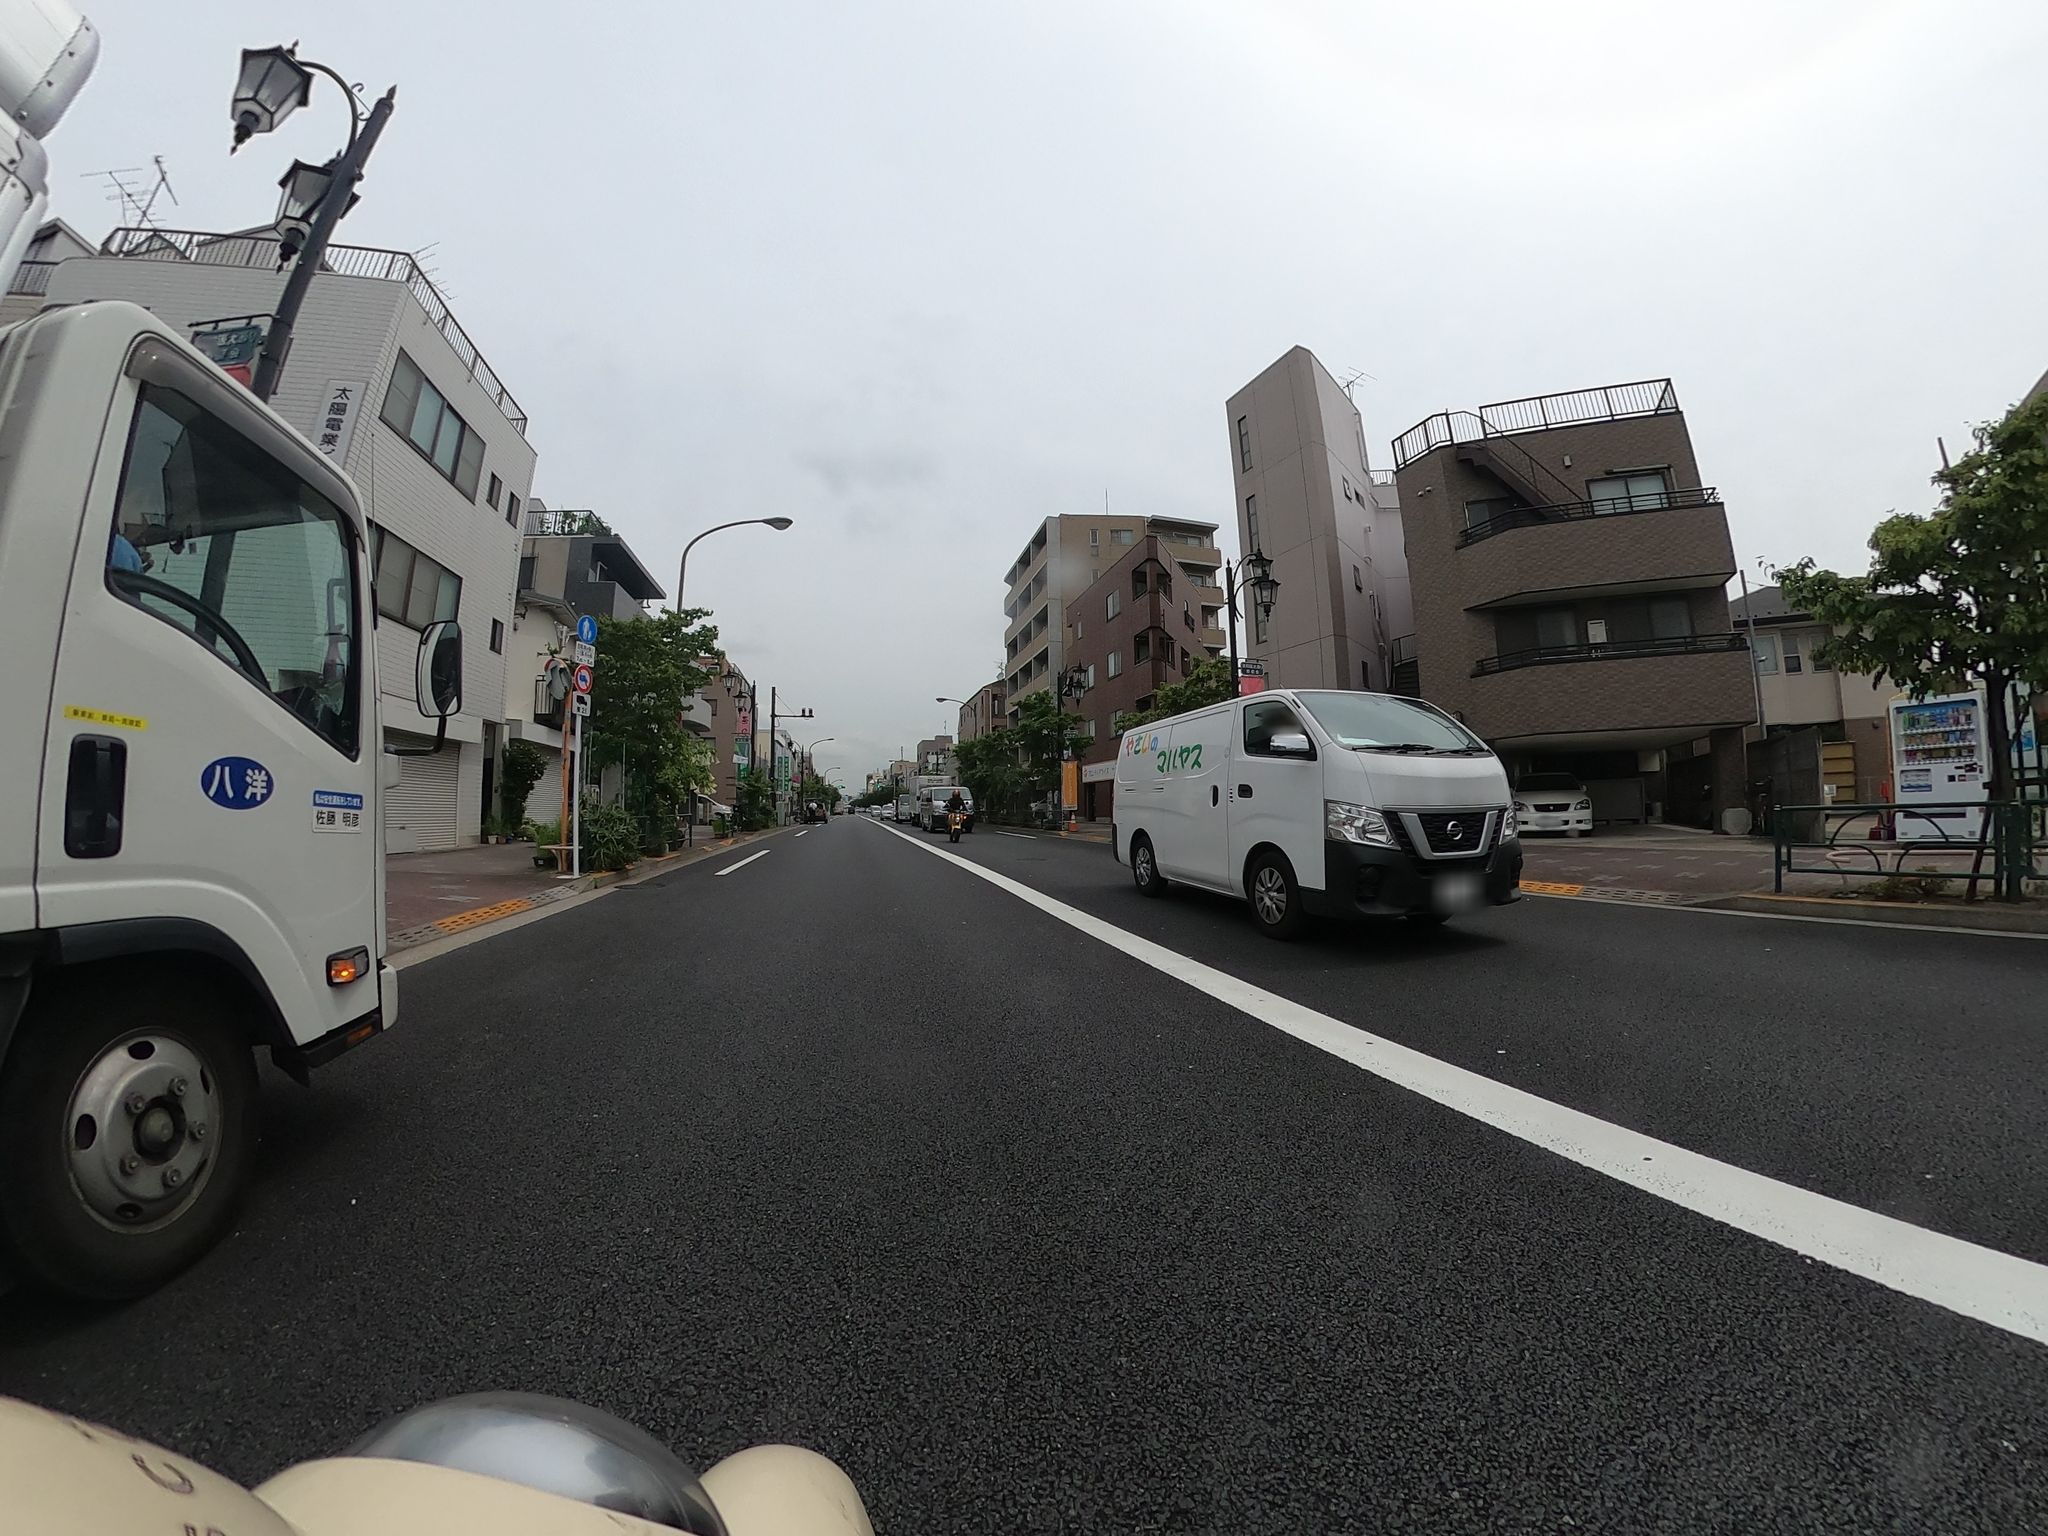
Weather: cloudy
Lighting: day
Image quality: good
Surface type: driving surface
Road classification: primary
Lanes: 2
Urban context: urban centre
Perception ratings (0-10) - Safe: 6.04, Lively: 9.54, Beautiful: 6.76, Boring: 4.65, Depressing: 5.9, Wealthy: 3.09